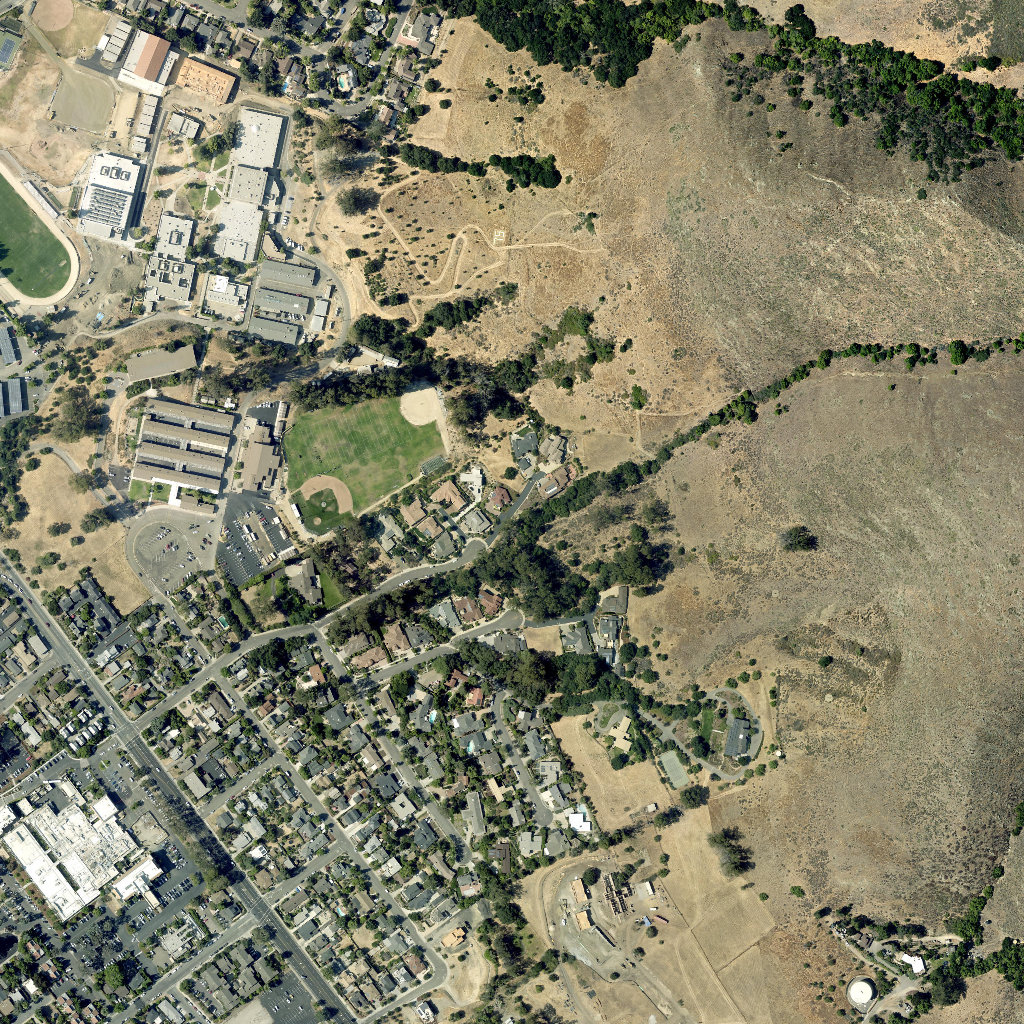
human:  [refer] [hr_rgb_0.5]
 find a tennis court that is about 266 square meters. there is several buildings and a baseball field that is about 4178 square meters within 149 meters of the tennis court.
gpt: <box>[[0, 3, 1, 6, 0]]</box>